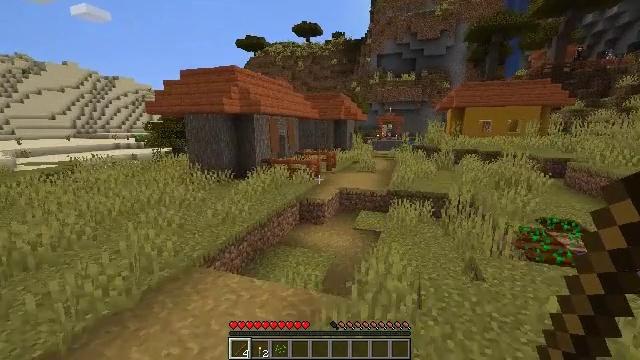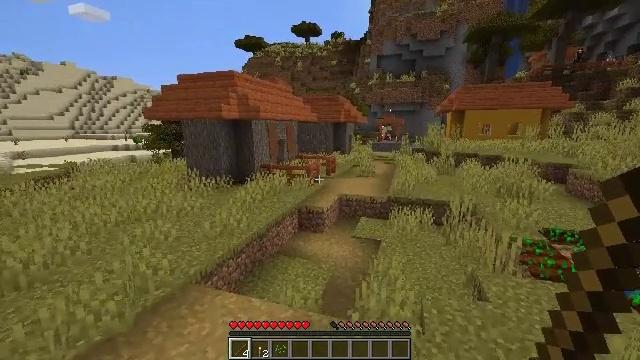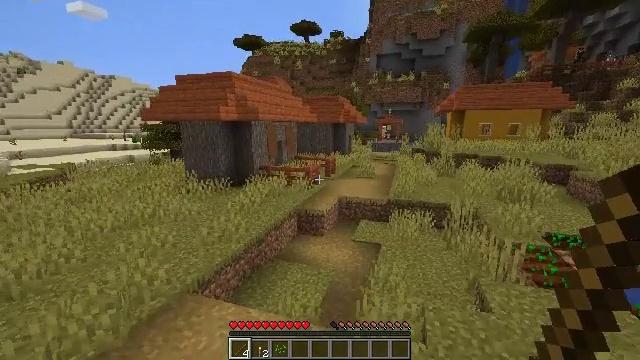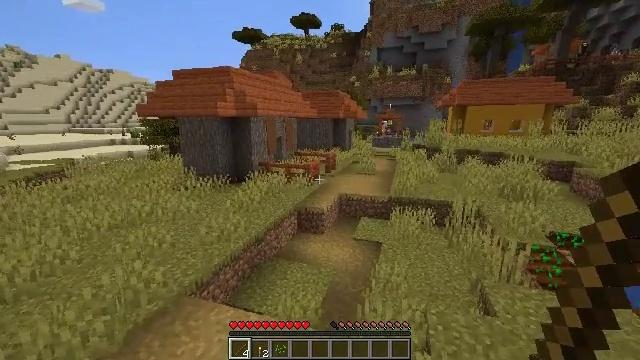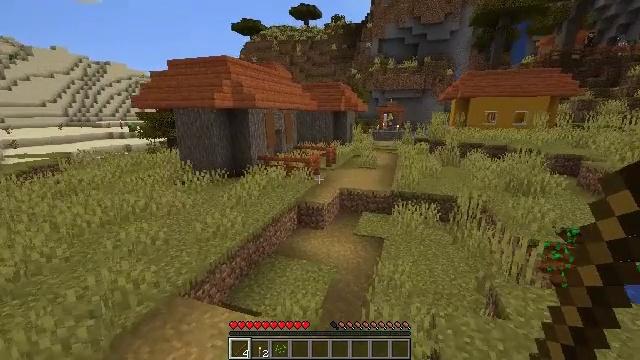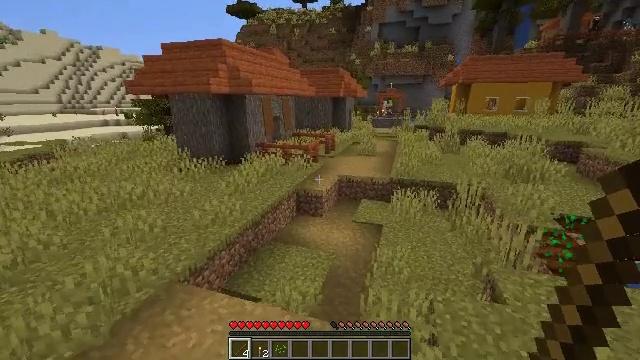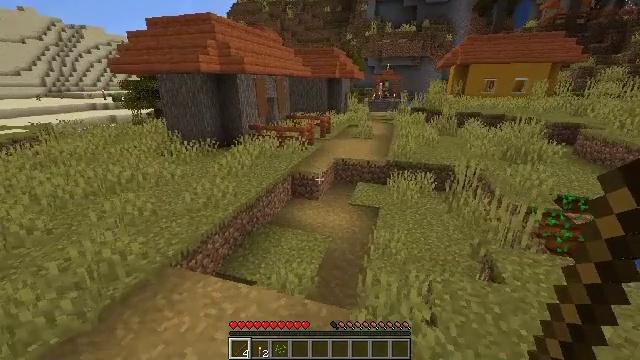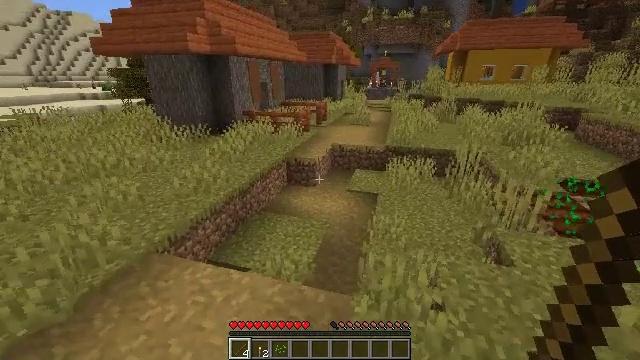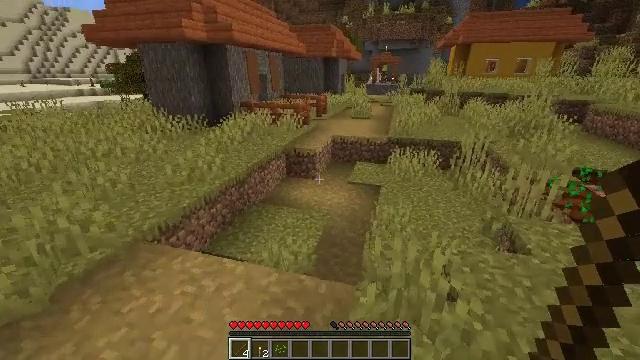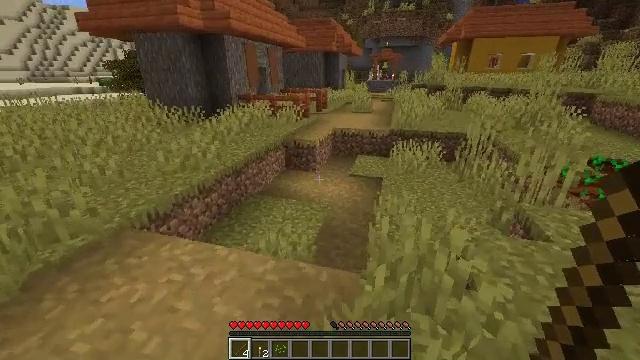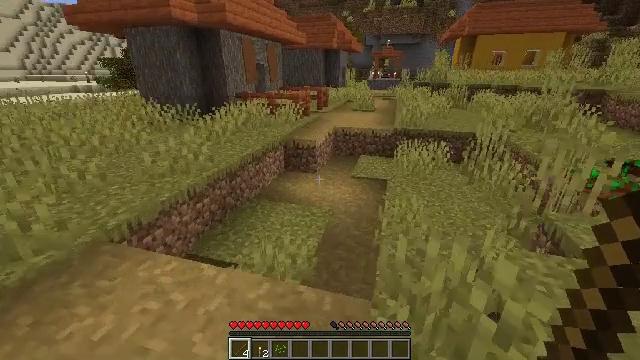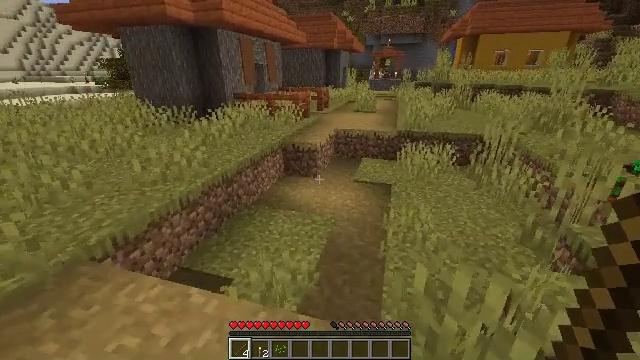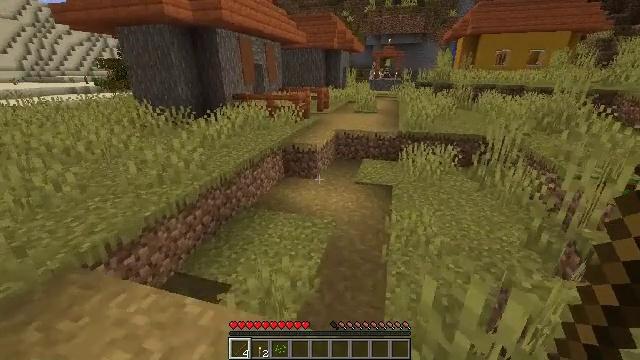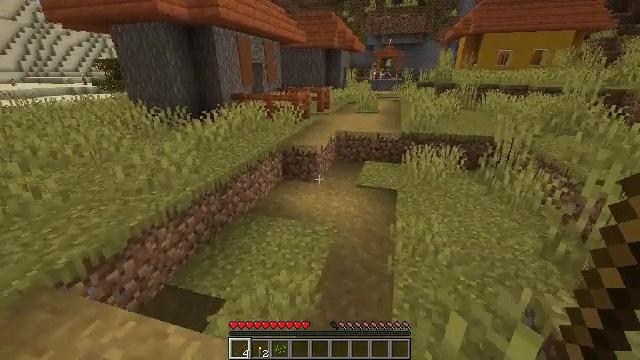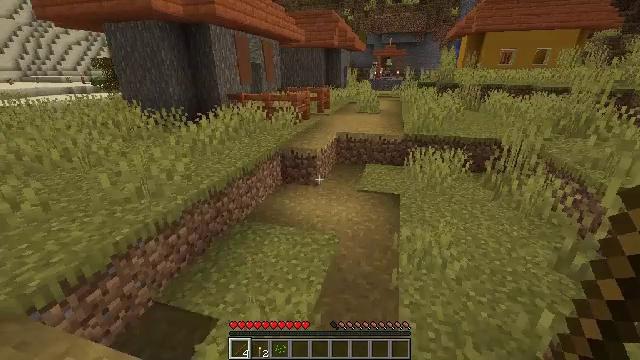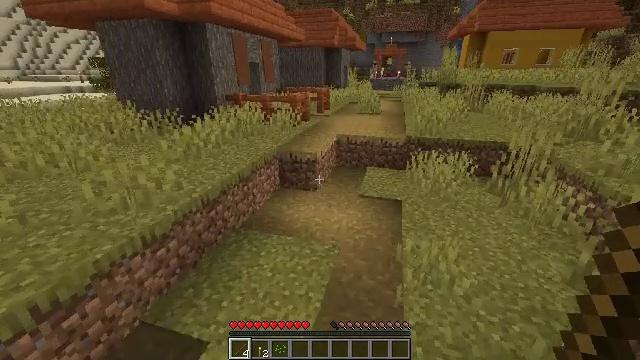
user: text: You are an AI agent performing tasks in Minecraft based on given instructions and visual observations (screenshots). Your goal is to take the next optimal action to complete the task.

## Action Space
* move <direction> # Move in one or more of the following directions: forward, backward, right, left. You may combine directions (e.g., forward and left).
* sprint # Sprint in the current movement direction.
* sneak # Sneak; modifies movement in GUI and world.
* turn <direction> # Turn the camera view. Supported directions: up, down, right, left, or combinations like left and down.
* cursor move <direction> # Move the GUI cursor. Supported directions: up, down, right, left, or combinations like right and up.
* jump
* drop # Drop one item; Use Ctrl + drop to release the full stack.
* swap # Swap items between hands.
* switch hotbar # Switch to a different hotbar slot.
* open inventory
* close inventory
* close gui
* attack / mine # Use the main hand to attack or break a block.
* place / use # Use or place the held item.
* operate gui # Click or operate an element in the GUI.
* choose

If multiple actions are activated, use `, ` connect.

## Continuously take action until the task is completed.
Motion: motion action
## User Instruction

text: Mine the brown wall banner to collect it.
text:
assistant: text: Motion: move forward, jump
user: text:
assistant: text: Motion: move forward, jump
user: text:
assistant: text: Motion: move forward, turn down, jump
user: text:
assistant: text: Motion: move forward, turn down
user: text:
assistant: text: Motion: move forward, turn down
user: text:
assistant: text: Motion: move forward, turn right and down
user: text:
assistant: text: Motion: move forward, turn down
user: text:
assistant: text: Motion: move forward
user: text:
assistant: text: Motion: move forward
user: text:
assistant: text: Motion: move forward
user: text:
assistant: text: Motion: move forward
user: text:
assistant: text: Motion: move forward
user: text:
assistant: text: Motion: move forward
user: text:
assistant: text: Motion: move forward
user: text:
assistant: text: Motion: move forward
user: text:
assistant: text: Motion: move forward
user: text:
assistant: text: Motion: move forward
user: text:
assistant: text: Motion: move forward
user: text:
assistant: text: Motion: move forward
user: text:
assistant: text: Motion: move forward
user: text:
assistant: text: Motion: move forward
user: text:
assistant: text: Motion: move forward
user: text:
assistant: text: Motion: move forward
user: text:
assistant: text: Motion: move forward
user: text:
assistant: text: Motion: move forward
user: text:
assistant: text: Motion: move forward
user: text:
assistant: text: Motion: move forward
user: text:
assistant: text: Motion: move forward
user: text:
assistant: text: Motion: move forward
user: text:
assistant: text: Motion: move forward